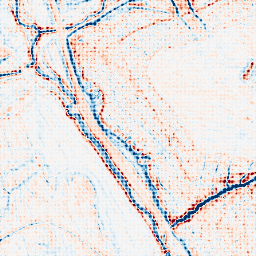
Category: classical
Decomposition family: gaussian
Decomposition parameters: sigma: 2
Upsampling method: sinc_blackman
Upsampling parameters: scale: 8
kernel_size: 8
Upsampling scale: 8